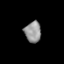
Tissue: prostate
Cell type: Epithelial cells
Senescence score: 0.2672
Nuclear area (px): 331
Mean DAPI intensity: 149.912